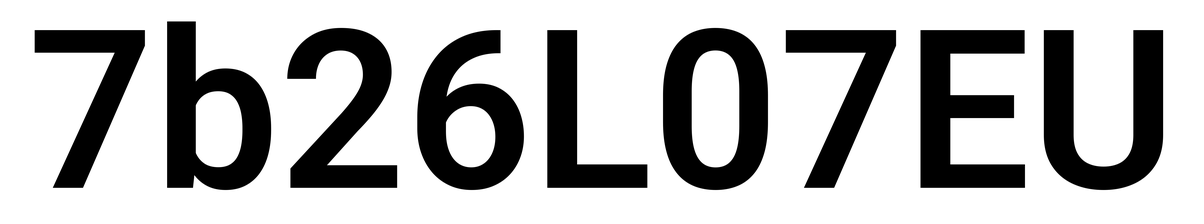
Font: Roboto_SemiBold